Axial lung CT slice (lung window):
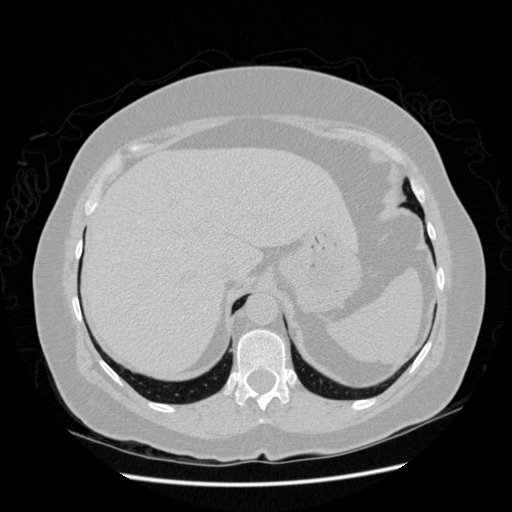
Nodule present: no